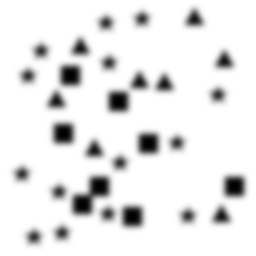
Squares: 8
Triangles: 8
Stars: 14
Total shapes: 30